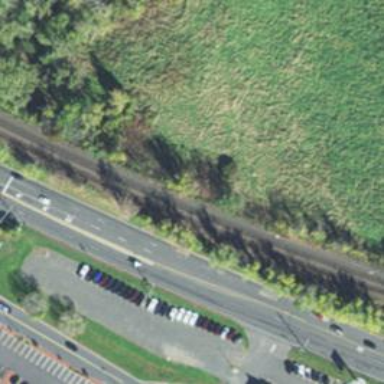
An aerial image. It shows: Railway track.